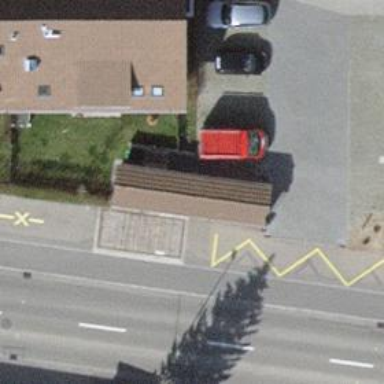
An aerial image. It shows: Bus stop with sheltered platform for public transport.